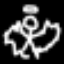
Label: angel